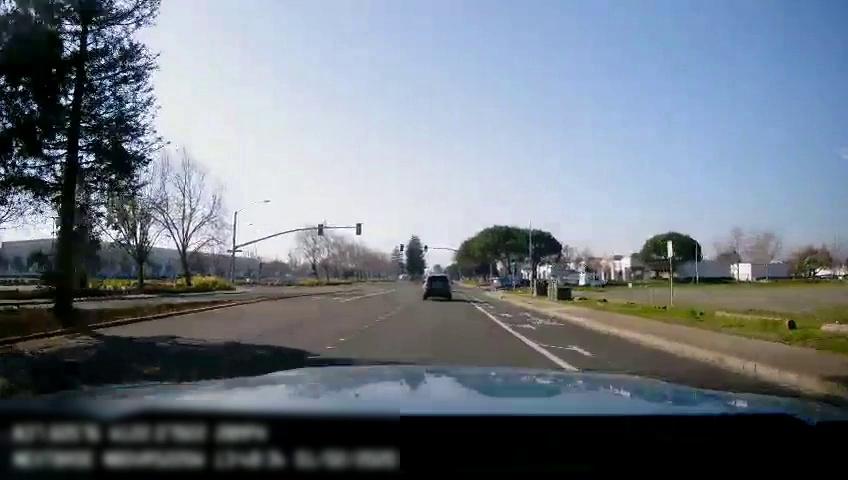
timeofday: Day
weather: Sunny
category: Drivable Space
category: Vehicles | SUV
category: Vehicles | Truck
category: Vehicles | SUV
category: Lanes | Current Lane
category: Lanes | Current Lane
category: Lanes | Alternate Lane
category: Lanes | Alternate Lane
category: Lanes | Alternate Lane
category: Traffic | Lights
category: Traffic | Lights